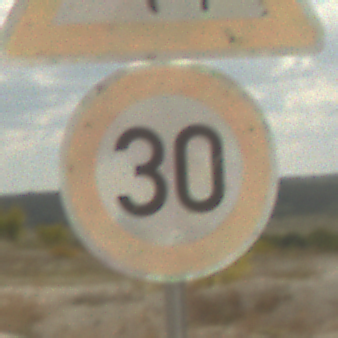
Verkehrszeichen: Geschwindigkeit30
Zusatzzeichen oben: KinderLinks
Umgebung: Outdoor, Beach
Tageszeit: Midday
Wetter: PartlyCloudy
Licht: Natural
Jahreszeit: NotSpecified
Kontrast: HighContrast